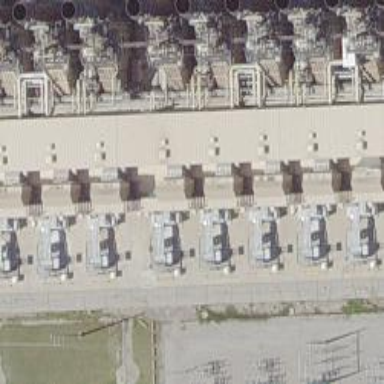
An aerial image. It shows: Gas turbine power generator.